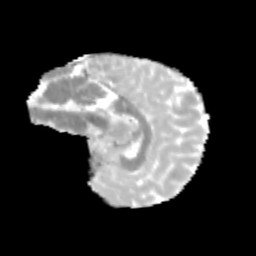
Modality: MD
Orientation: sagittal
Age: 9
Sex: female
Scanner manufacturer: siemens
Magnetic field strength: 3 T
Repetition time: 3.8 s
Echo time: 0.07 s